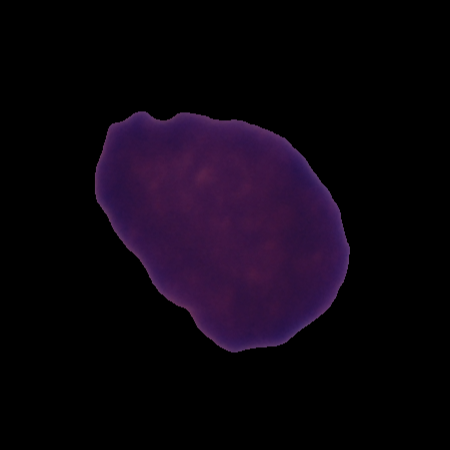
Label: cancer